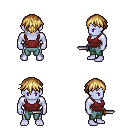
a pixel art fantasy rpg character, male body template, dark elf, purple skin, maroon pirate shirt, teal pants, blonde short bangs hairstyle, dagger, four views (front, back, left, right), 2x2 character sprite sheet, small pixel art, hard edges, no anti-aliasing